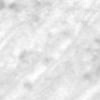
Label: no_change